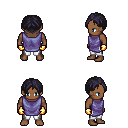
a pixel art fantasy rpg character, male body template, human, dark skin, chain tabard jacket, white pants, raven parted hairstyle, gold gloves, four views (front, back, left, right), 2x2 character sprite sheet, small pixel art, hard edges, no anti-aliasing